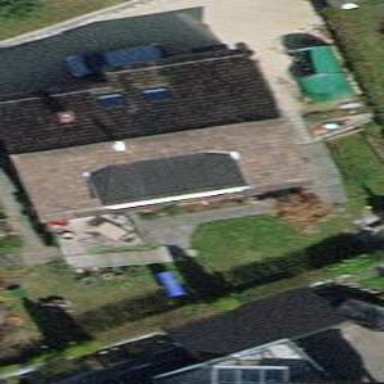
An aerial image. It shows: Terrace-style building with gabled roof.